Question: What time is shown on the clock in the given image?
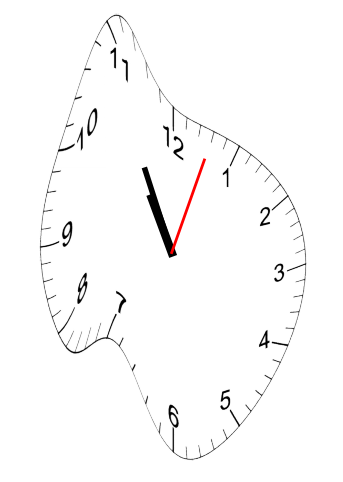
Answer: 10:55:03